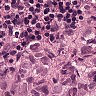
Metastatic tissue present: yes